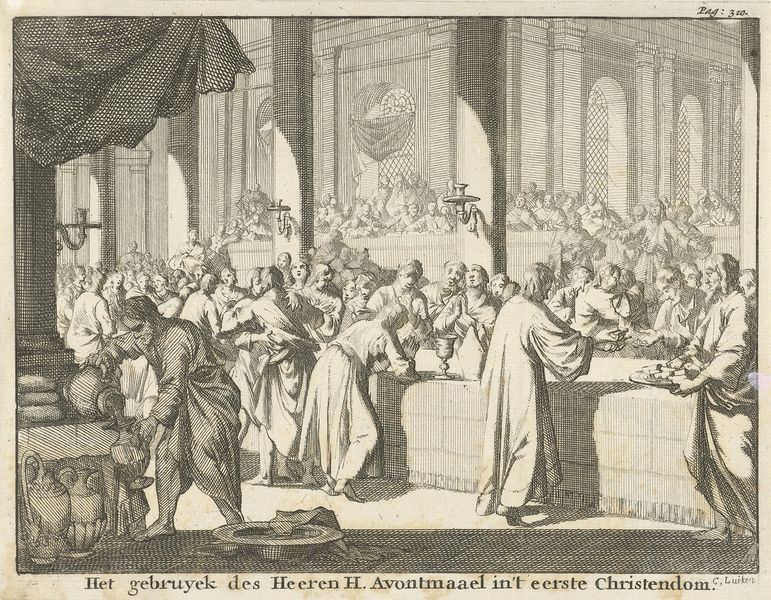
Titel: Eucharistieviering in een kerk
Künstler: Caspar Luyken
Standort: Amsterdam
Institution: Rijksmuseum
Schlagwörter: verre, fenêtre, manger, salle, lampe, chandelier, fenster, raum, person, personne, teller, adssiette